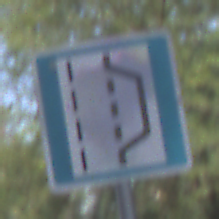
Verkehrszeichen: NothalteUndPannenbucht
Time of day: Midday
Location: Roofed (Underpass)
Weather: Clear
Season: NotSpecified
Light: Natural